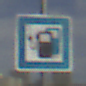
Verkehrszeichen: LadestationFuerElektrofahrzeuge
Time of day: MorningAfternoon
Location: Outdoor (Suburban)
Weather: PartlyCloudy
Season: NotSpecified
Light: Natural